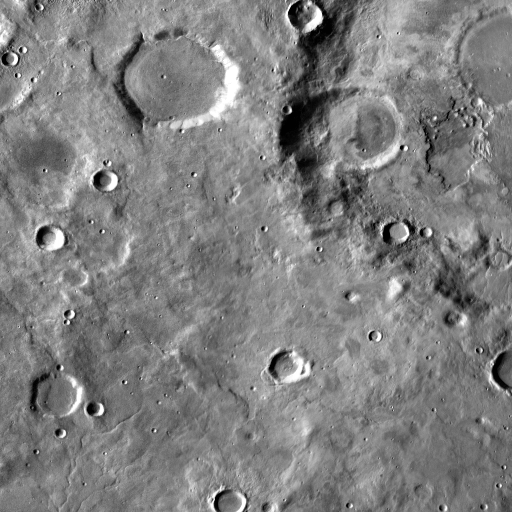
Crater classes present: Background, Other, Buried